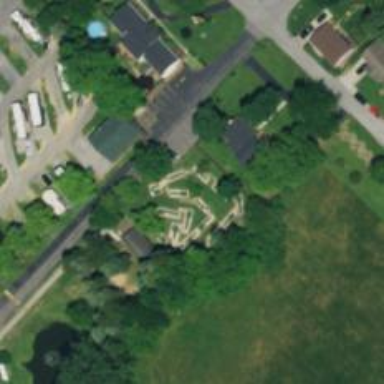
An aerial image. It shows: Miniature golf leisure land.